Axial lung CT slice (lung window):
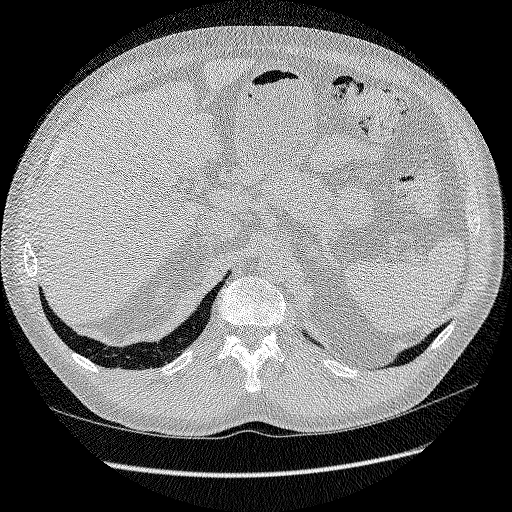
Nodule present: no